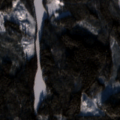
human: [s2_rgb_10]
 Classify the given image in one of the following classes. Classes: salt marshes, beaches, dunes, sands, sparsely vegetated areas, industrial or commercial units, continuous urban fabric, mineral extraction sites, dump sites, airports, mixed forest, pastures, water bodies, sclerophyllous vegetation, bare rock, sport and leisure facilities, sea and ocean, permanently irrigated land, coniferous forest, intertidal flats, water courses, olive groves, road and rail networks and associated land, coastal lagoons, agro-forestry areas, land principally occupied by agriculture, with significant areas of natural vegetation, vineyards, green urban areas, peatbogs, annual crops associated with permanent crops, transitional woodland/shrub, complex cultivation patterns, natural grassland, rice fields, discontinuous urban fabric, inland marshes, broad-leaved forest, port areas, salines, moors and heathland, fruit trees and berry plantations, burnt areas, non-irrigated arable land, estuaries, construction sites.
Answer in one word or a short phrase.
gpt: coniferous forest, mixed forest, transitional woodland/shrub